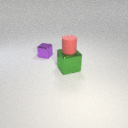
small red rubber cylinder above large green metal cube